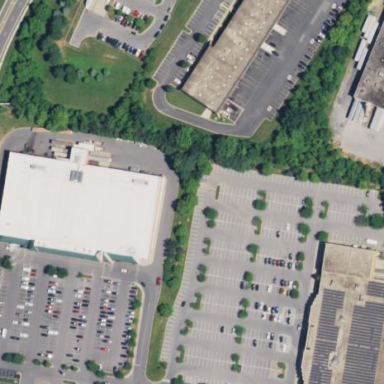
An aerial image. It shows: Supermarket building.